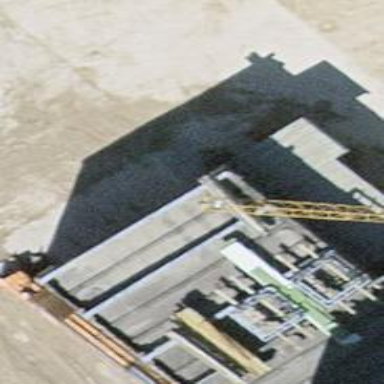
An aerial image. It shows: Industrial building.